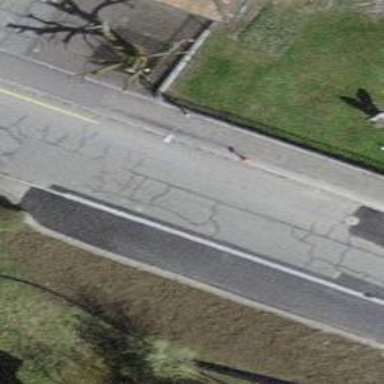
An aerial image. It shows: Residential road with asphalt surface. There is sidewalk on the left side with asphalt surface as well.